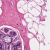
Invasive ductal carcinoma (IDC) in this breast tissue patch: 0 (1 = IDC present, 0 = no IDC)